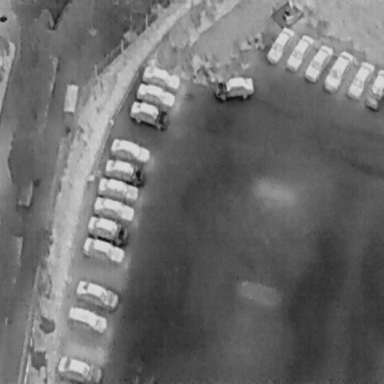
There are 19 Cars in the infrared image.